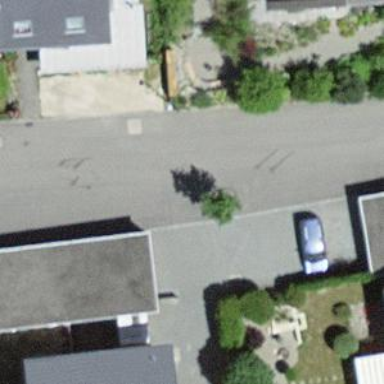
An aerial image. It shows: Living street.